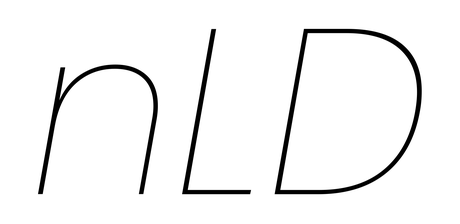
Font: Poppins-ThinItalic